Question: A simplified version of my coredata model looks like this

I'm trying to filter a set of assets that meet the following criteria "type"== "DIVIDEND_TYPE" and the "date" falls between "startDate" and "endDate".
My predicate looks like this
'''
NSPredicate *myPredicate = [NSPredicate predicateWithFormat:
@"ANY transactions.type == %@ AND ANY transactions.date >= %@ AND ANY transactions.date <= %@", DIVIDEND_TYPE, startDate, endDate];
NSSet *filteredSet = [self.portfolio.assets filteredSetUsingPredicate:myPredicate];
'''
This predicate seems to respect the startDate and type, but not the endDate. The filteredSet always includes assets that contain transactions that have dates beyond the endDate.
What I'm I doing wrong?
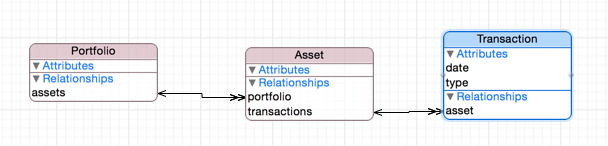
Answer: The conditions get tested independently for each ANY clause, so if an 'Asset' has any transactions of the right type, and any transactions with date after startDate ,etc, - but it could be a different transaction that meets each test. Use SUBQUERY instead: it allows you to test several attributes of each transaction:
'''
NSPredicate *myPredicate = [NSPredicate predicateWithFormat:@"SUBQUERY(transactions, $T, $T.type == %@ AND $T.date >= %@ AND $T.date <= %@).@count > 0", DIVIDEND_TYPE, startDate, endDate];
'''